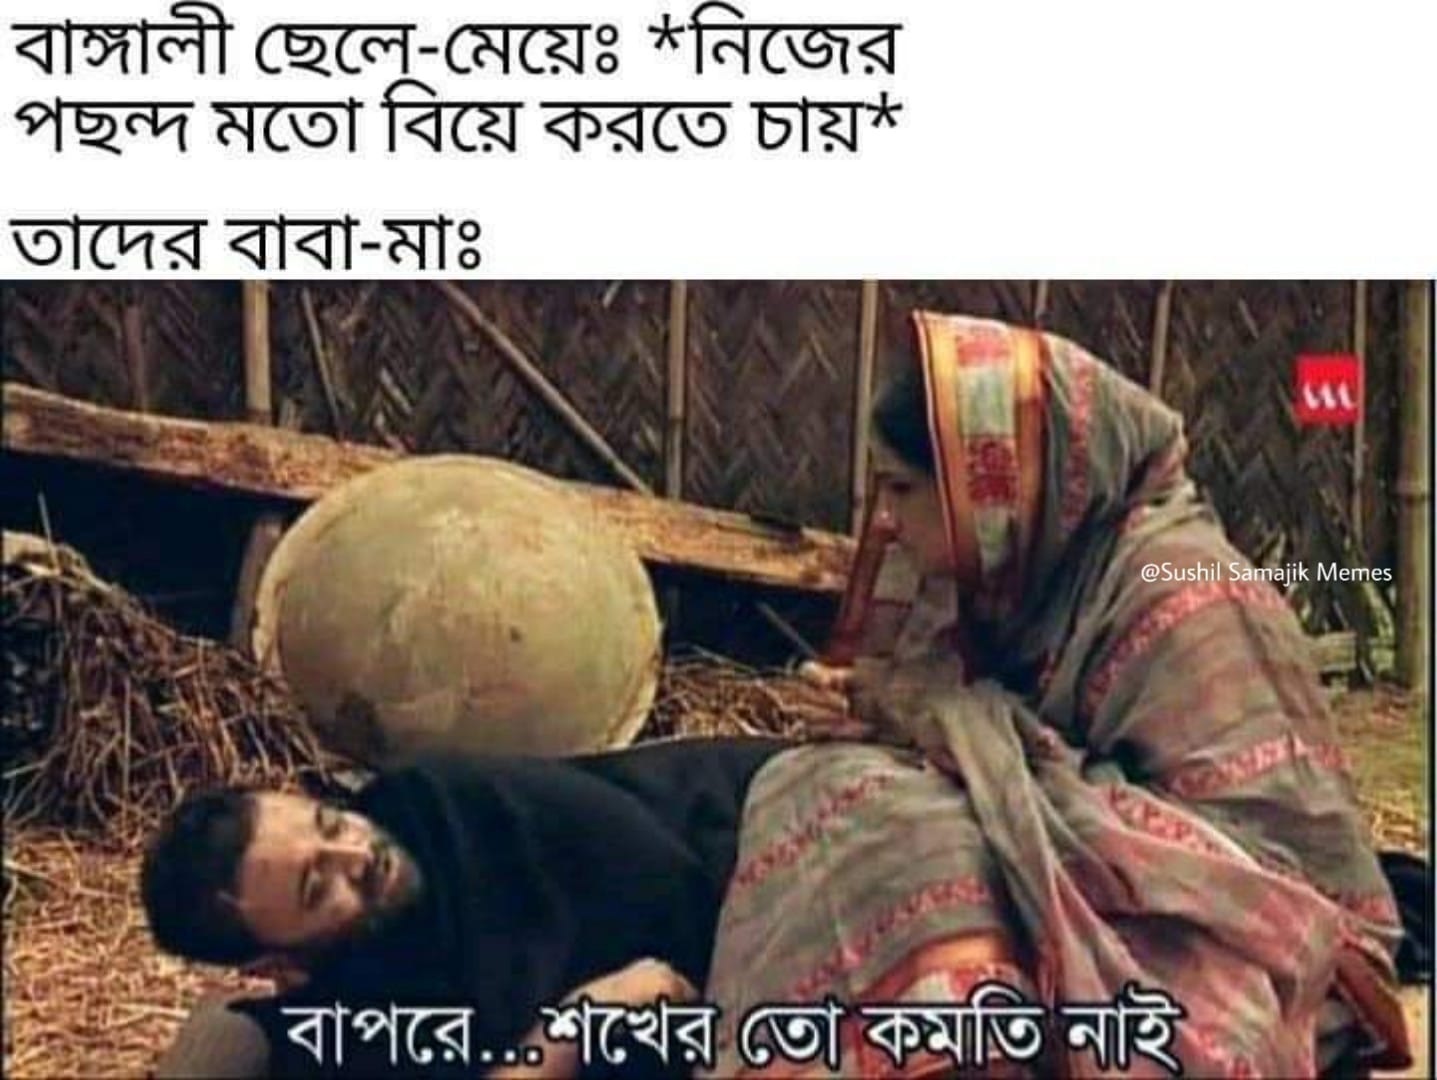
Caption: বাঙালী ছেলে মেয়েঃ  * নিজের পছন্দ মতো বিয়ে করতে চায়*     তাদের বাবা-মাঃ   বাপরে ...  শখের তো কমতি নাই
Label: non-hate